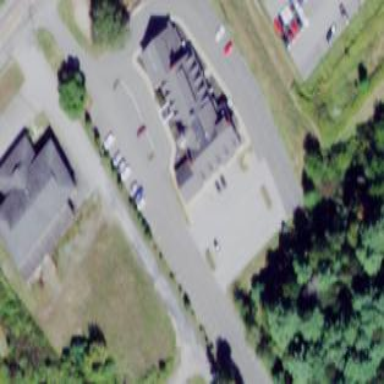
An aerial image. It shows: Commercial building.